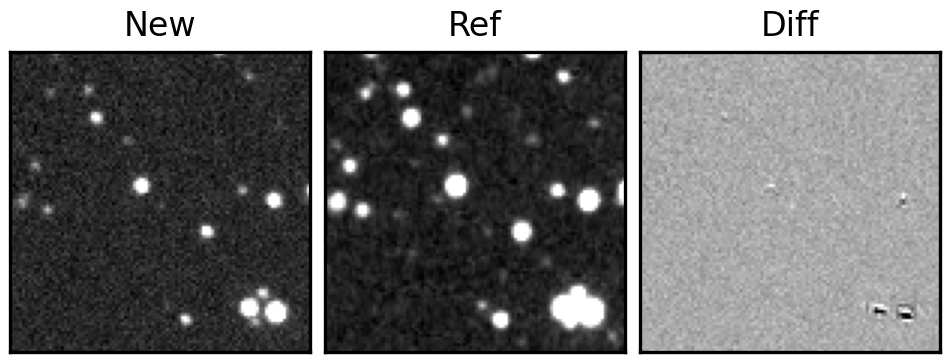
Label: real